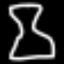
Label: hourglass